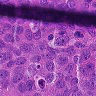
Metastatic tissue present: yes